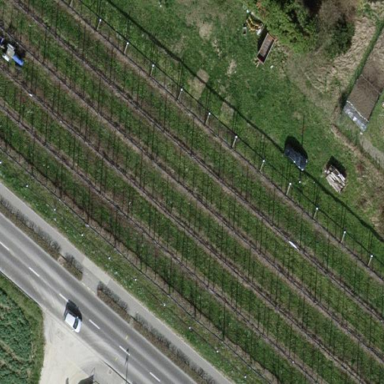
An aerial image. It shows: Orchard.